Question: I am a student programmer using Qt to build a GUI interface fro my company. I am currently building a reader table that reads in data and separates it appropriately based on file type. Anywho; when a certain file extension is selected I have a Message box display for selecting what type of data is in this file. Currently the message box shows all the buttons stacked from left to right and it looks kinda dumb. I want them to either stack from top to bottom of even better stack 2x2. I have been looking through <URL> and cant seem to find a method to do this. I know that one must exist it seems i just need some help finding it. Currently my cod for this message box looks like this;
'''
QMessageBox templateSelectorWindow;
QPushButton * pressureBC =templateSelectorWindow.addButton("Pressure Boundry Condition", QMessageBox::AcceptRole);
QPushButton * flowBC = templateSelectorWindow.addButton("Flow Boundry Condition", QMessageBox::AcceptRole);
QPushButton * massFlowBC = templateSelectorWindow.addButton("Mass Flow Boundry Condition", QMessageBox::AcceptRole);
QPushButton * thermalWallBC = templateSelectorWindow.addButton("Thermal Wall Boundry Condition", QMessageBox::AcceptRole);
QPushButton * cancelButton = overwriteWarning.addButton("Cancel", QMessageBox::RejectRole);
templateSelectorWindow.setWindowTitle("Input File Type");
templateSelectorWindow.setText("Input Files Require You Select The Input File Type:");
templateSelectorWindow.setInformativeText("Please select the the input type from the following");
templateSelectorWindow.exec();
'''
currently this windows looks like this:

so know you can see why I'd like to change the layout here. Thanks for reading my post! Thanks in advance for any help you can contribute to overcoming this challenge.
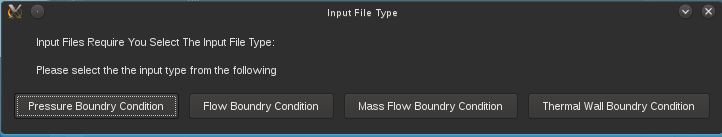
Answer: To achieve that you will have to create your own dialog extending QDialog, use a <URL> for your buttons layout and add it as a widget to your custom QDialog.
Using QmessageBox won't allow you to change the buttons orientation. And if you want a 2x2 display you will have to play a bit more with a combination of <URL>.